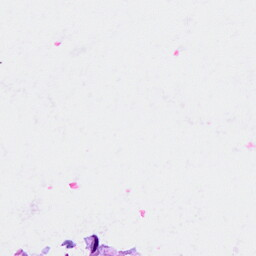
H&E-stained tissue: Breast